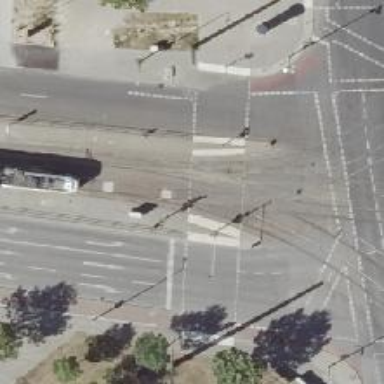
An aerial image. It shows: Tram crossing with traffic signals.